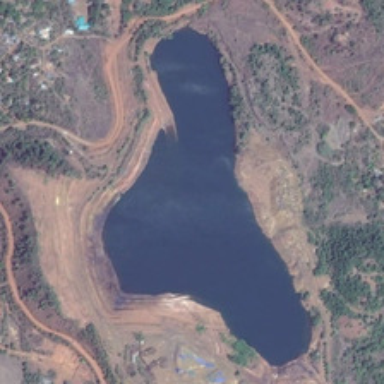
Many sparse green trees and bareland are around an irregular pond .